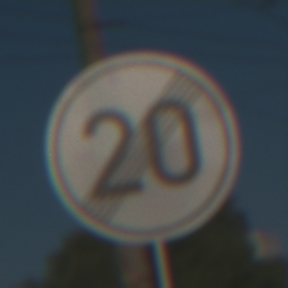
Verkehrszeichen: EndeGeschwindigkeit20
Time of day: MorningAfternoon
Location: Outdoor (Urban)
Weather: Clear
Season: NotSpecified
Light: Natural